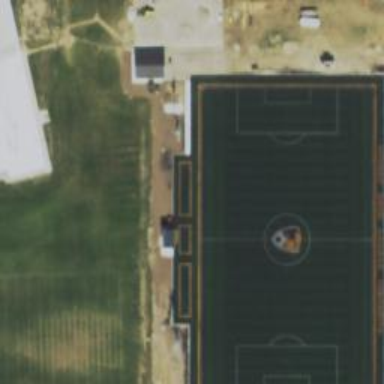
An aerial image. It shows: Artificial turf soccer pitch for leisure sports.